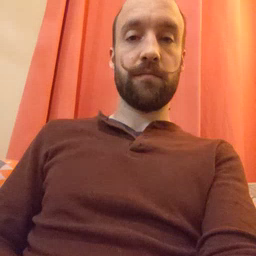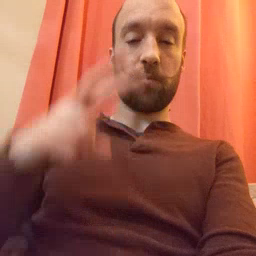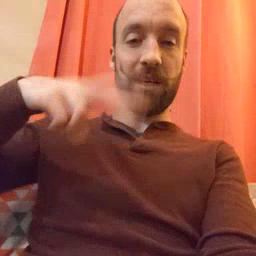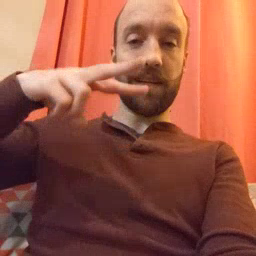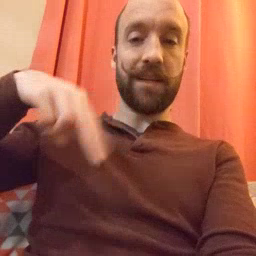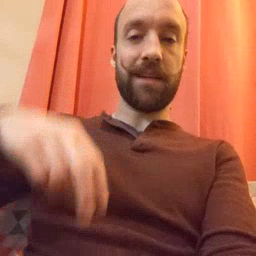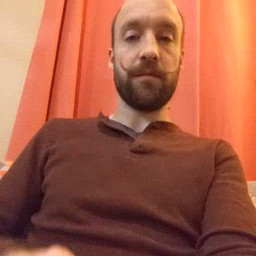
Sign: read